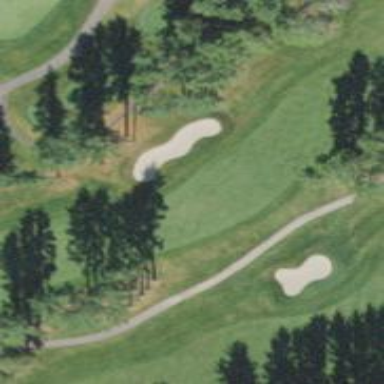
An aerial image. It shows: View of golf hole.